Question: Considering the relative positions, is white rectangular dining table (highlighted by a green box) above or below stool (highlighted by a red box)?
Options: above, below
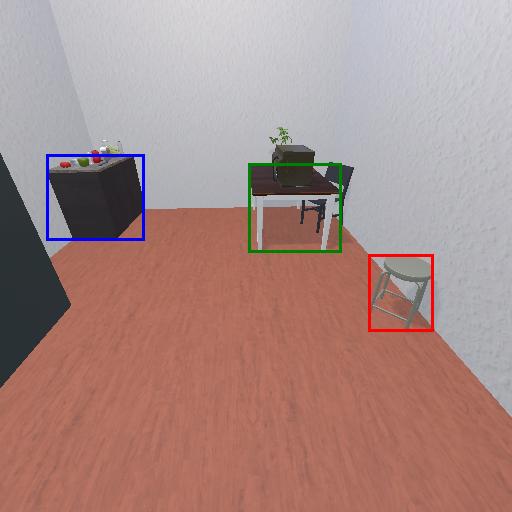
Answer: above